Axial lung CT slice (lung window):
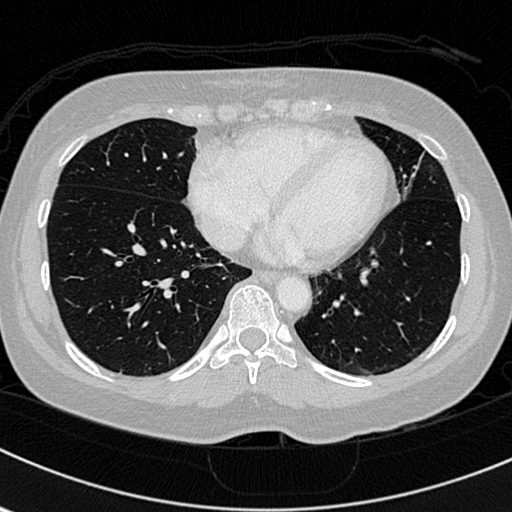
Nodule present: no